Interaction volume radius: 5 \u00c5
Interaction volume height: 10 \u00c5
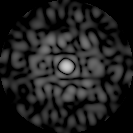
Disorder parameter: 0.8075